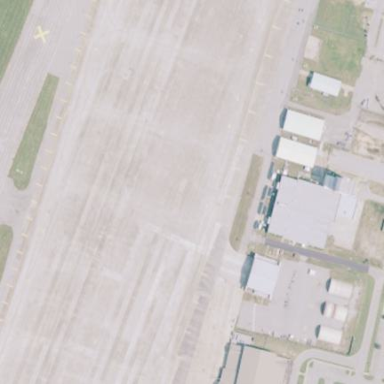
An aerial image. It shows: Apron at the airport.